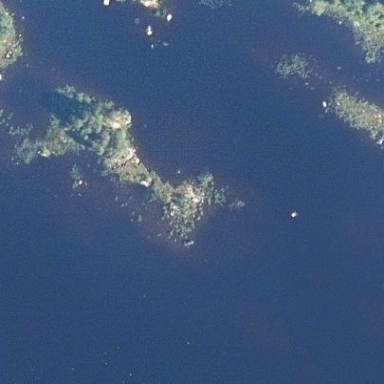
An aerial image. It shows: Islet.